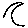
Label: moon